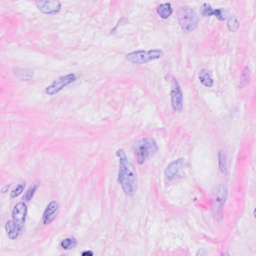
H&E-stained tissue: Breast